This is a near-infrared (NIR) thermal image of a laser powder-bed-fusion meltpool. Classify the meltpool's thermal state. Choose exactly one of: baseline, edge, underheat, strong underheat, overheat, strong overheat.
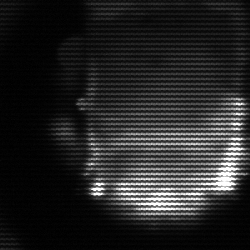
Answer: baseline